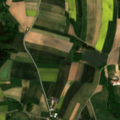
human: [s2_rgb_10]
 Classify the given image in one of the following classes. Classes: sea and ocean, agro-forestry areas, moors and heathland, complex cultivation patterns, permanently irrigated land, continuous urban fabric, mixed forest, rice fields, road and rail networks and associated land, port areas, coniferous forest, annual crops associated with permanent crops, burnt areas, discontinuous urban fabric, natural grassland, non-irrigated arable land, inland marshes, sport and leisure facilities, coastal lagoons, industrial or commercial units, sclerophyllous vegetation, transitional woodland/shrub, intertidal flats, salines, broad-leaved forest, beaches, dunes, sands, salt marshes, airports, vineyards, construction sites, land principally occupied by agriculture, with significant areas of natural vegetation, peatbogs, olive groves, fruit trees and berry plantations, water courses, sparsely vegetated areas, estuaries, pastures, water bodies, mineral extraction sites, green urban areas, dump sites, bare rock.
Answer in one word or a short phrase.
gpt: non-irrigated arable land, land principally occupied by agriculture, with significant areas of natural vegetation, coniferous forest, mixed forest